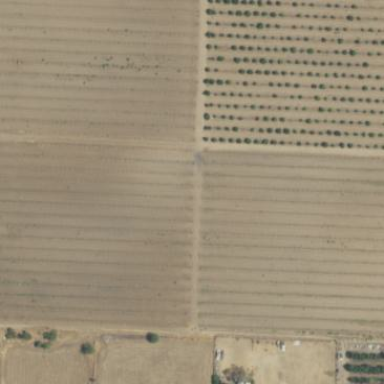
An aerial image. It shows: Orchard.